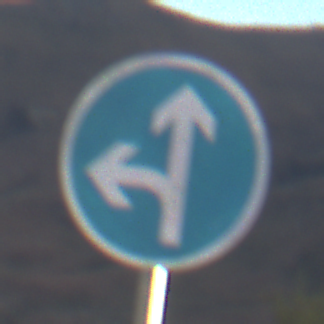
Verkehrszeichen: VorgeschriebeneFahrtrichtungGeradeausOderLinks
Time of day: SunriseSunset
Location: Outdoor (Nature)
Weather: PartlyCloudy
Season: NotSpecified
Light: Natural